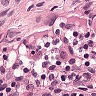
Metastatic tissue present: no